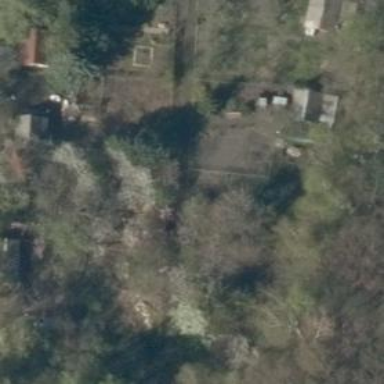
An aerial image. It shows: Allotments area.